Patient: sex M, age 57
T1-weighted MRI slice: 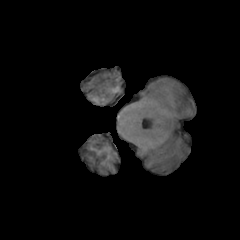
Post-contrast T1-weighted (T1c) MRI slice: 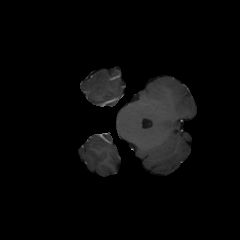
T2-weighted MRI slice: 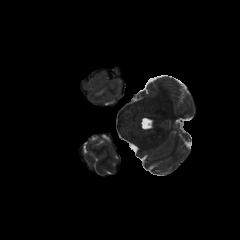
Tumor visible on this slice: yes
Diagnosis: Glioblastoma, IDH-wildtype
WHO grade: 4